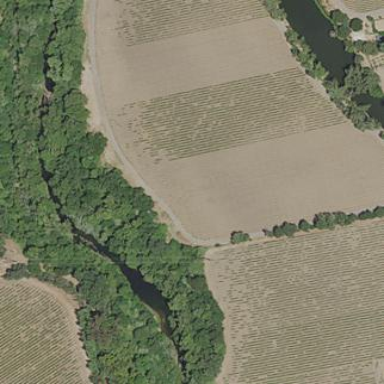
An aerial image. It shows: Vineyard growing grapes.